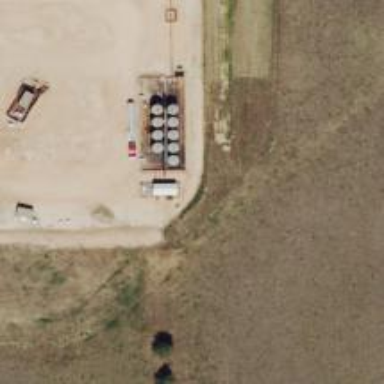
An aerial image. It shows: Storage tank with man-made structure.